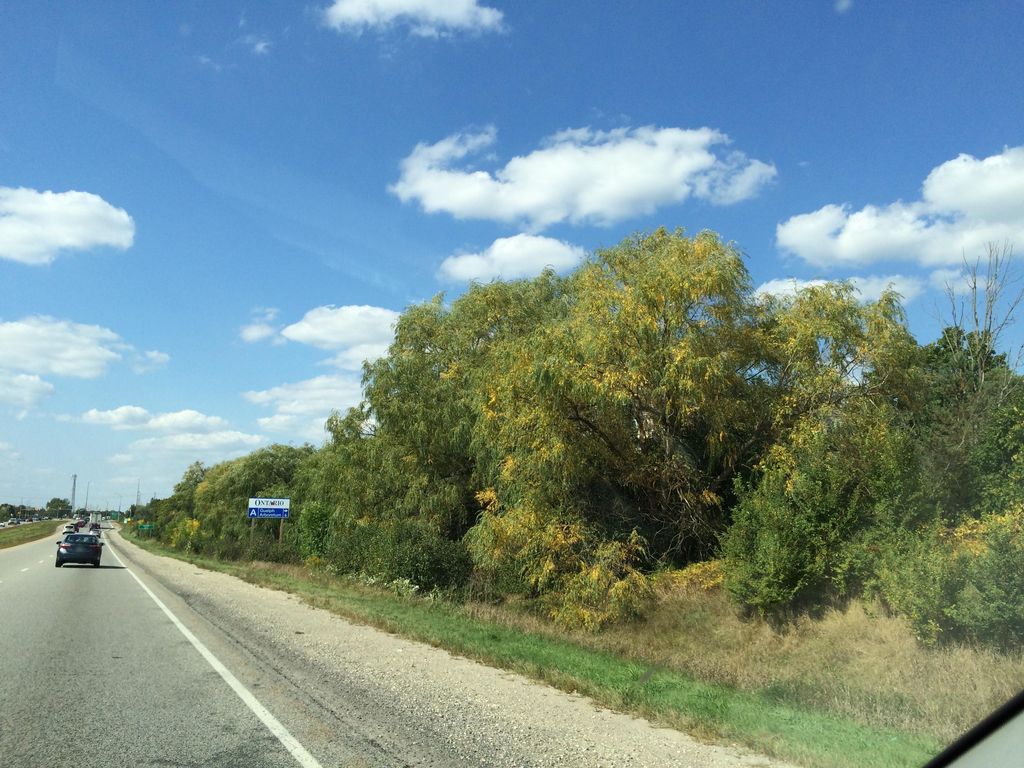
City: kitchener-waterloo